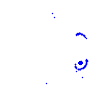
Particle: kaon